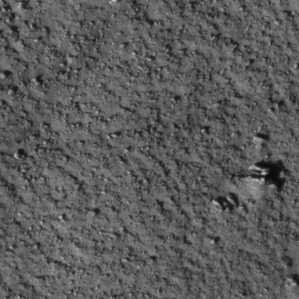
Label: non_frost